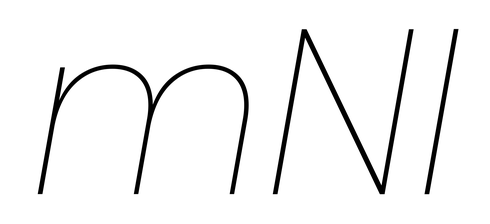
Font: Poppins-ThinItalic